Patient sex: F
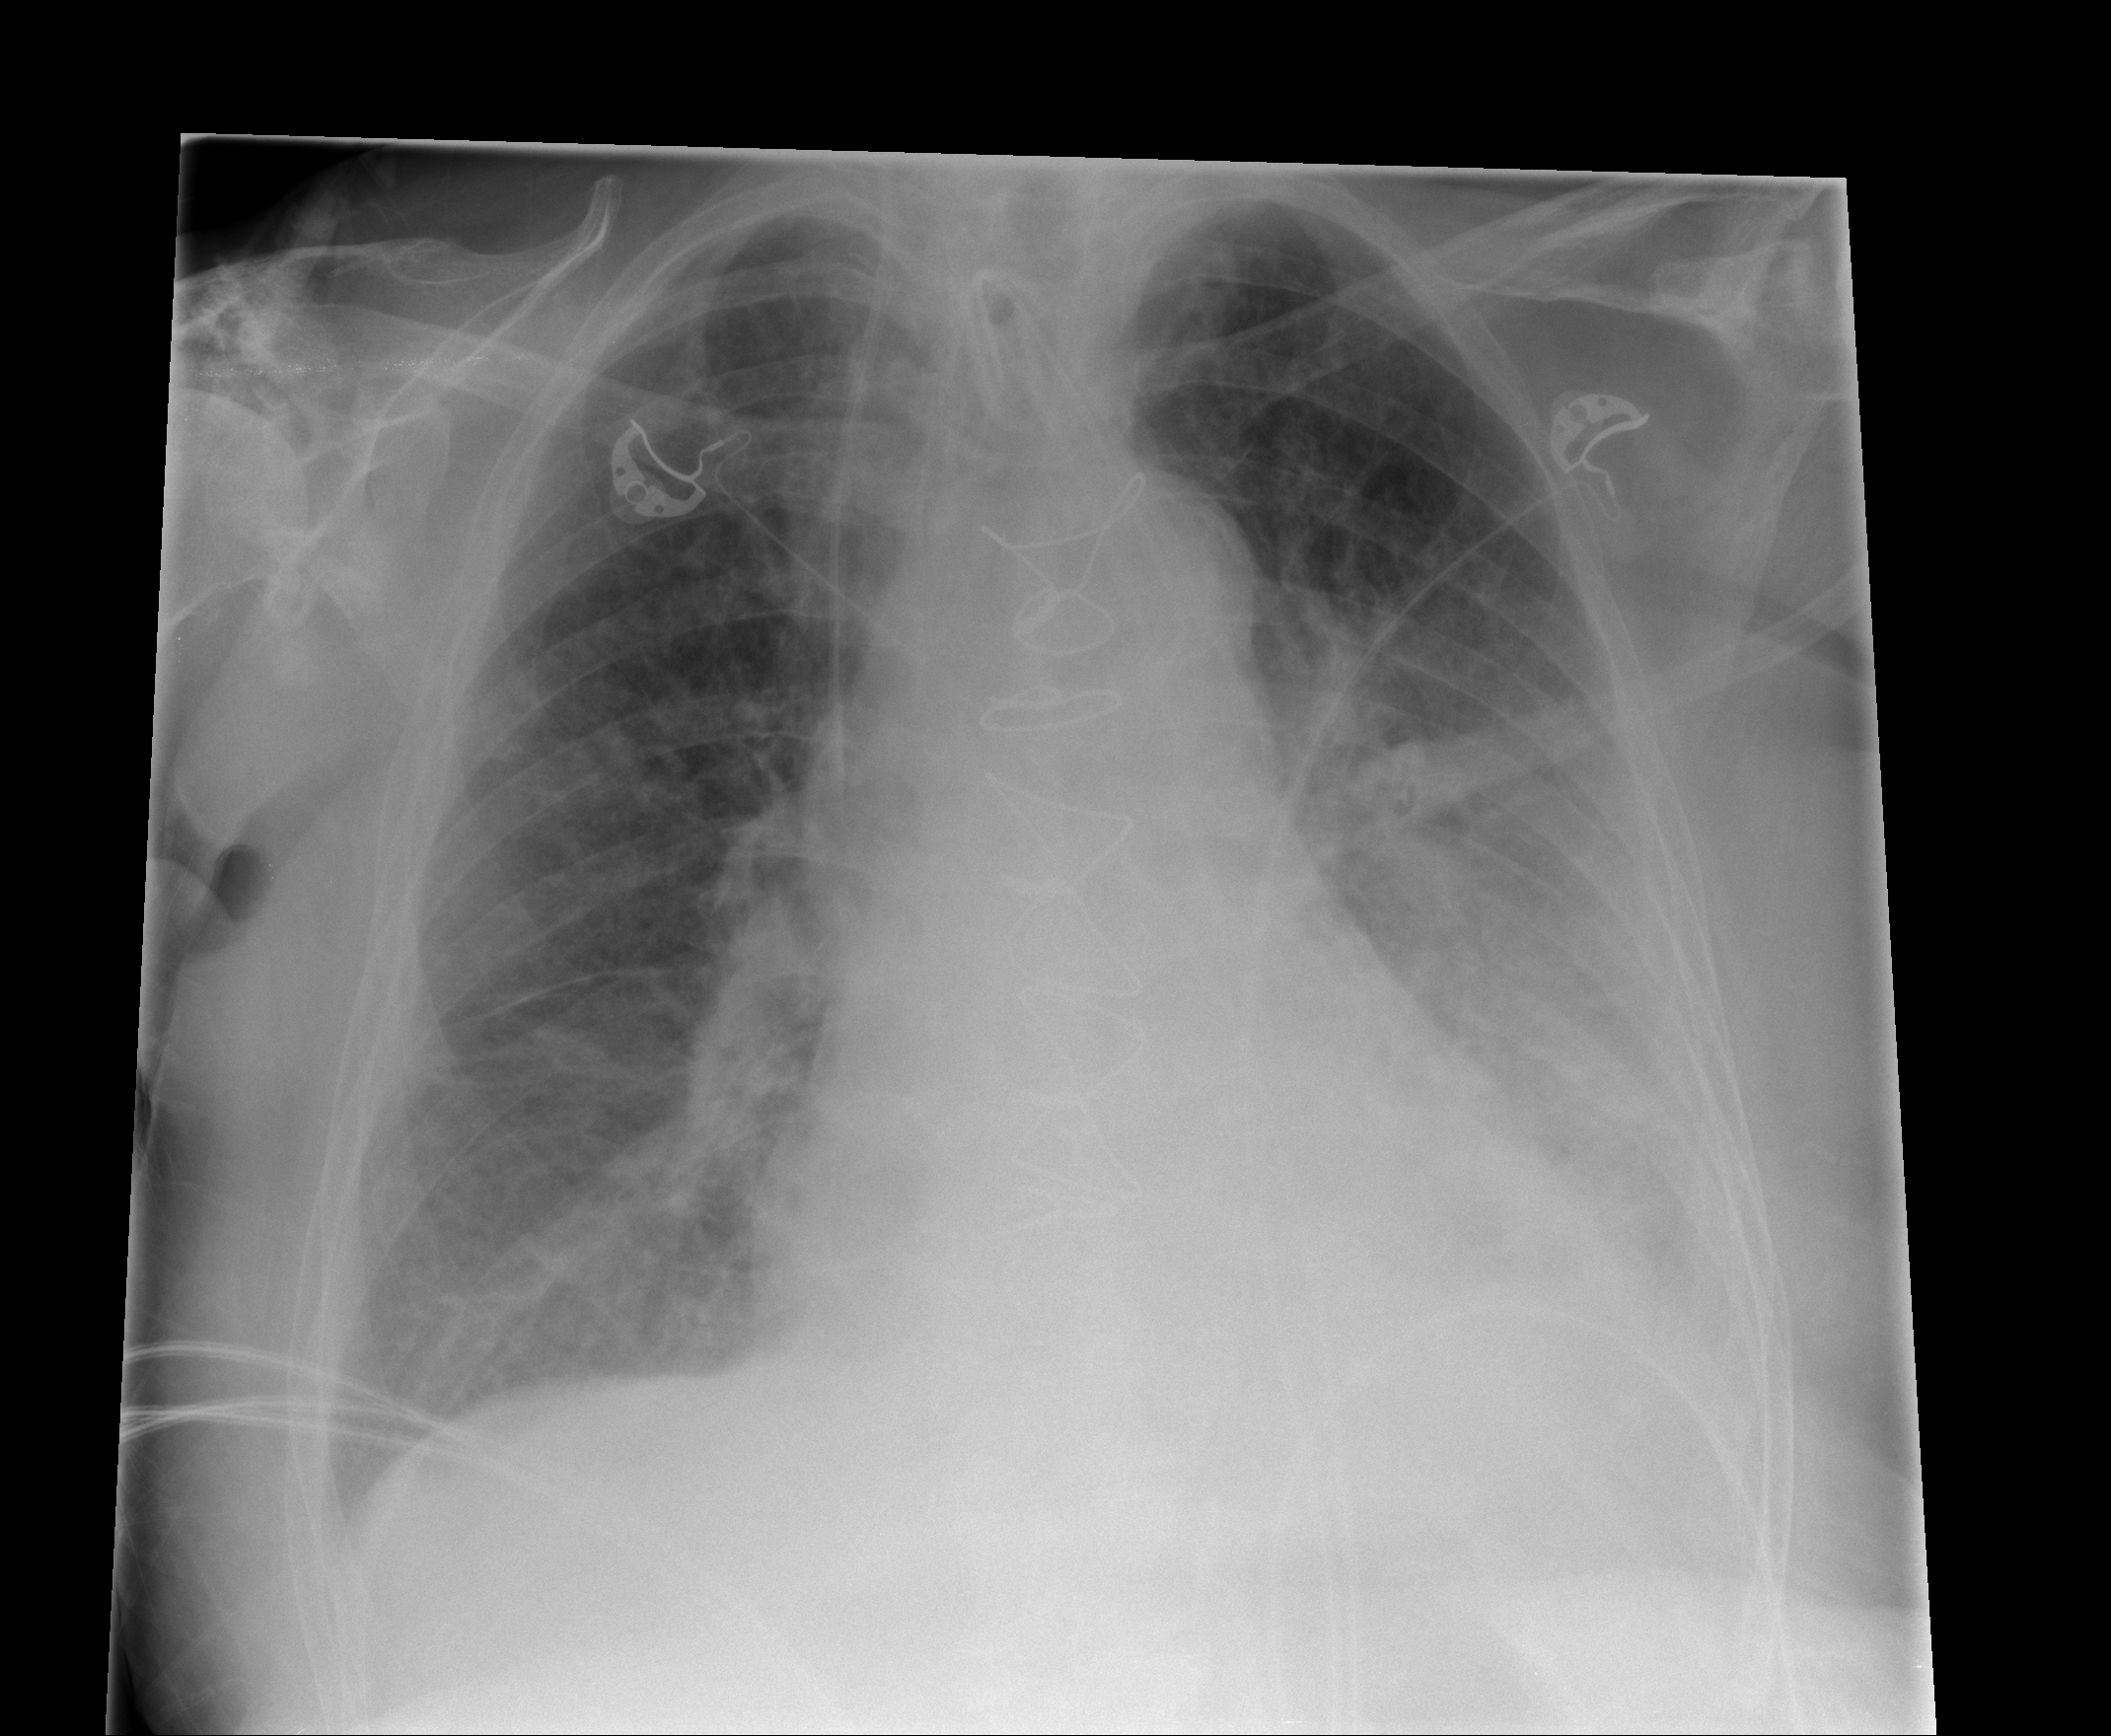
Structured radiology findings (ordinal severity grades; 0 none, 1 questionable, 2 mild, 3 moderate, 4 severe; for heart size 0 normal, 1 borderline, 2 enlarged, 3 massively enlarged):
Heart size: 2
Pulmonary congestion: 3
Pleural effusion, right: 0
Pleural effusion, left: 2
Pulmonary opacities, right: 2
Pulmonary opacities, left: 2
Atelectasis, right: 0
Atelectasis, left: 2